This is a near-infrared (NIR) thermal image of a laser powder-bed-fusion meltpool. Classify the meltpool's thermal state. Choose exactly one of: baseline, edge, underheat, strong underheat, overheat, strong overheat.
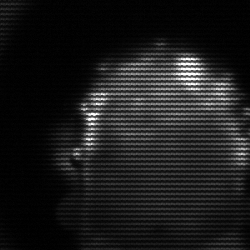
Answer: baseline